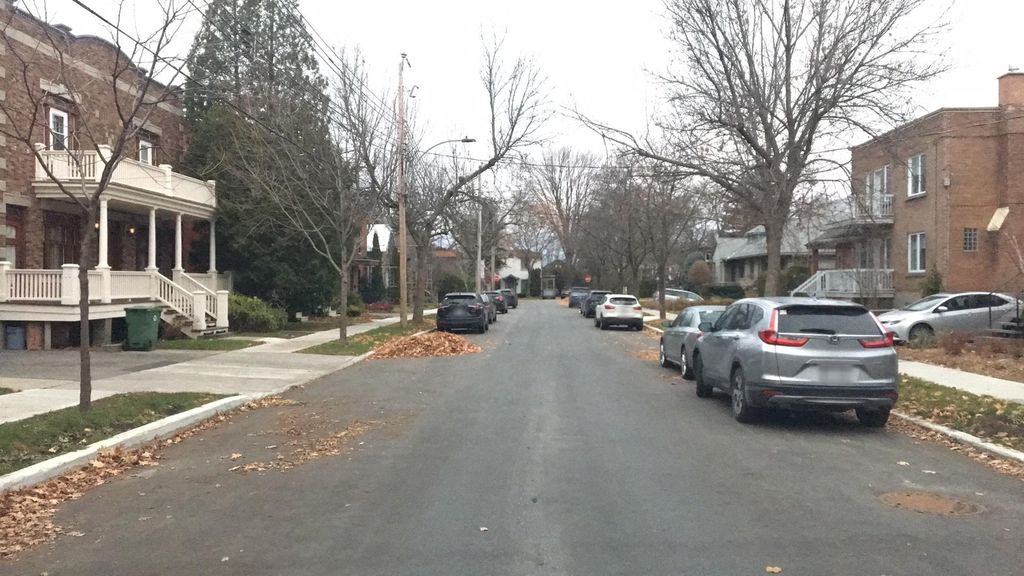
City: montreal